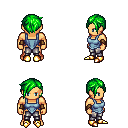
a pixel art fantasy rpg character, male body template, human, tanned skin, blue vest, metal pants, green pixie cut hairstyle, leather bracers, gold boots, four views (front, back, left, right), 2x2 character sprite sheet, small pixel art, hard edges, no anti-aliasing